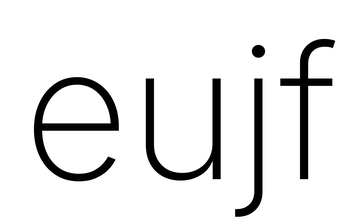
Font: Inter_ExtraLight